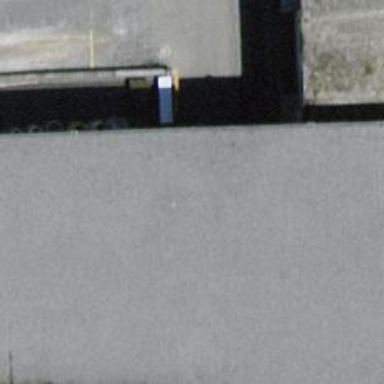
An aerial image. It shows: Single-track railway spur tunnel passing through building.